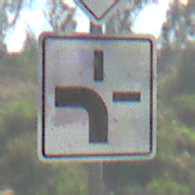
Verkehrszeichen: VerlaufVorfahrtsstrasse1
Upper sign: Vorfahrtsstrasse
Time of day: Midday
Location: Outdoor (Nature)
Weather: PartlyCloudy
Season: NotSpecified
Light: Natural